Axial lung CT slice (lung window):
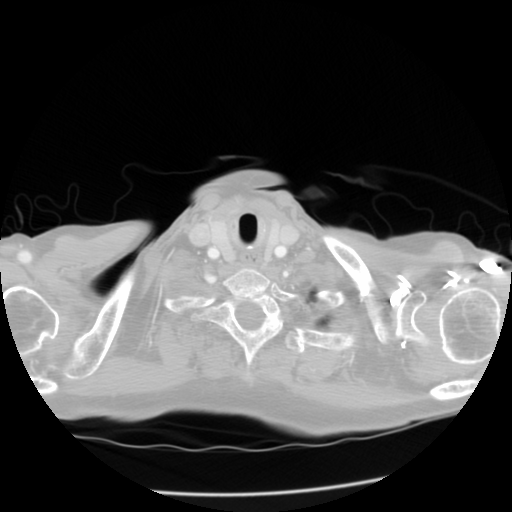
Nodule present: no